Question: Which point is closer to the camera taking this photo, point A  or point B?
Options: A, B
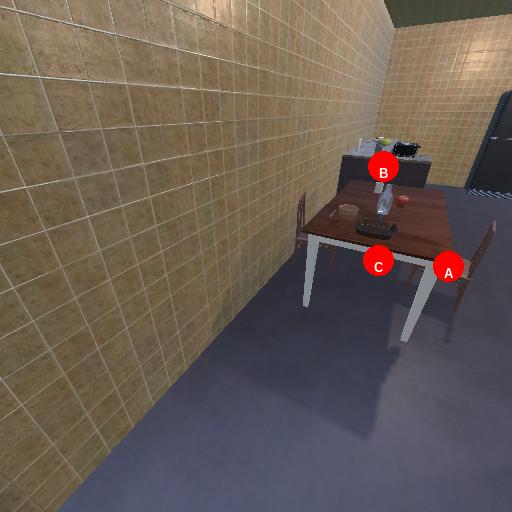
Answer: A